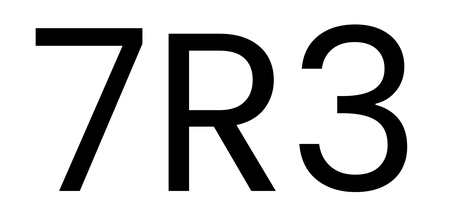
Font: Poppins-Regular